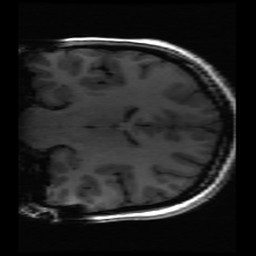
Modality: inplaneT1
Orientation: coronal